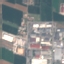
Land use / land cover class: Industrial